Question: I have a popup window in which an element called 'fade' is supposed to extend to the full width of the screen (it does this when there is no scrollable content). However when content exceeds 100% of the browser window it does not extend to 100% of the page height.
If i set 'html, body { height: 100%; overflow-y: hidden; }' I get the result I want but then I get 2 scrollbars on the right hand side.

<URL>
'''
<div id="fade"></div>
<div id="popup"></div>
<span id="open">Open Box</span>
'''
'''
#fade { display:none;width: 100%; min-height: 100%; background-color: rgba(0,0,0,0.5); position: absolute; top: 0; left: 0; z-index: 1;}
#popup { width: 200px; height: 300px; background-color: #ccc; position: absolute; top: 30px; left: 50%; margin-left: -100px;display:none; }
#open { cursor: pointer; }
'''
Any ideas on how to get this element to extend fully to the height of the web browser even when there is more scrollable content?
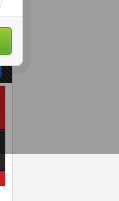
Answer: set your fade css to:
'''
#fade {
display: none;
background-color: rgba(0,0,0,0.5);
position: fixed;
z-index: 1;
top: 0;
bottom: 0;
left: 0;
right: 0;
}
'''